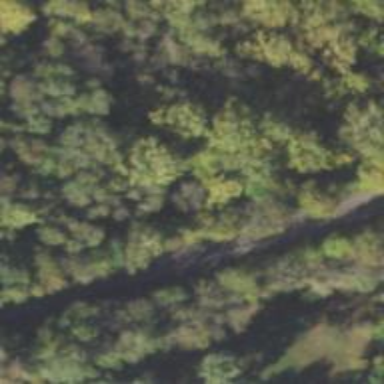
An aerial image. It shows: Railway line running on embankment.